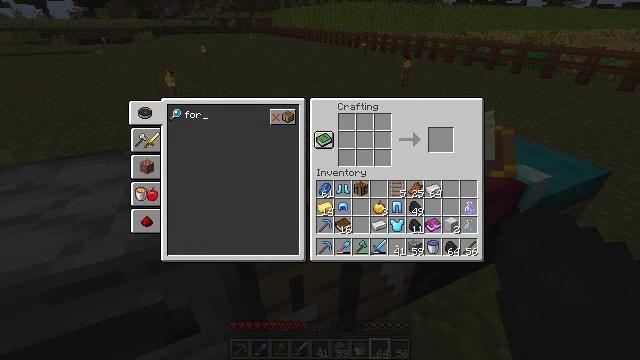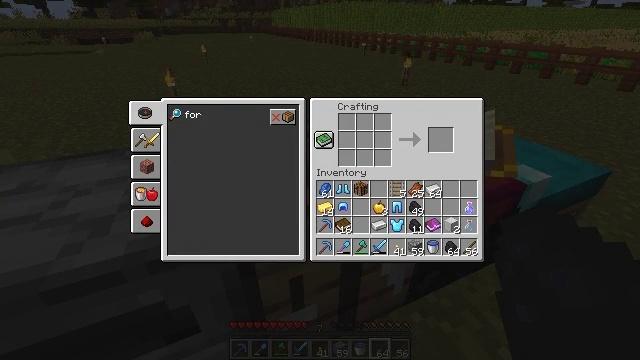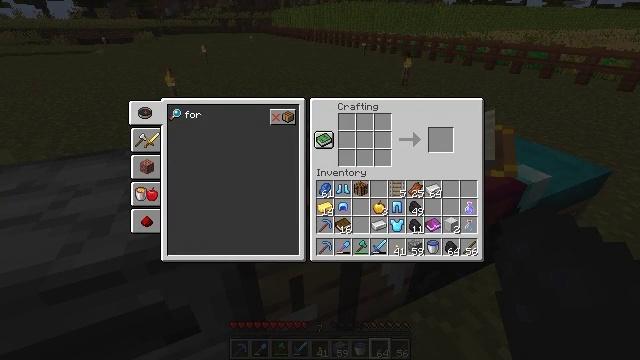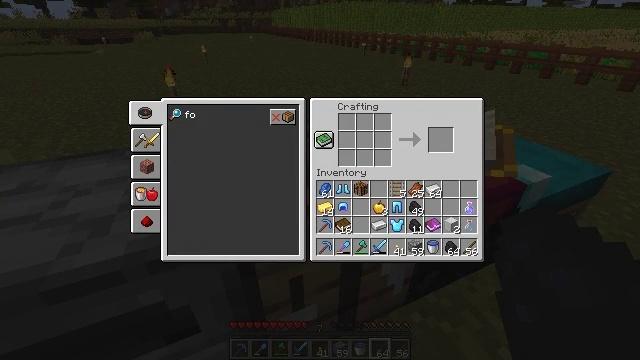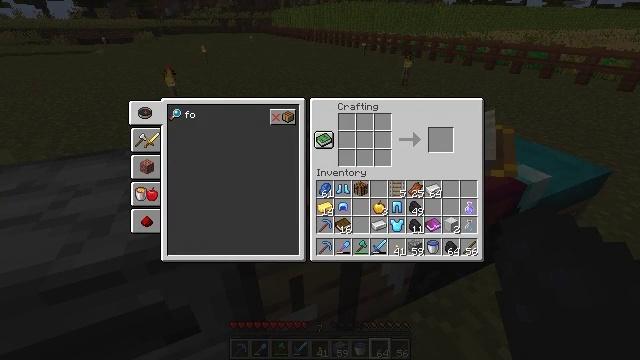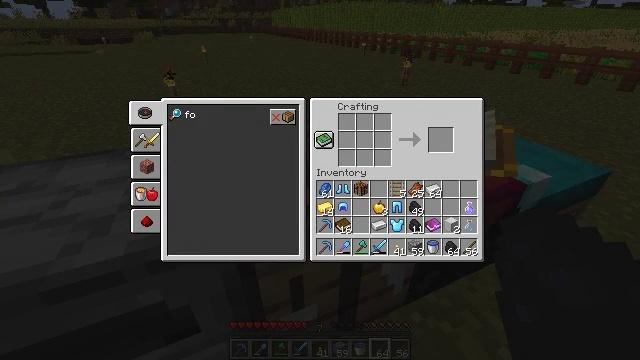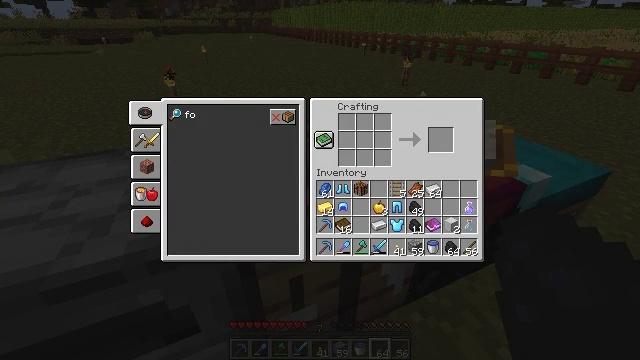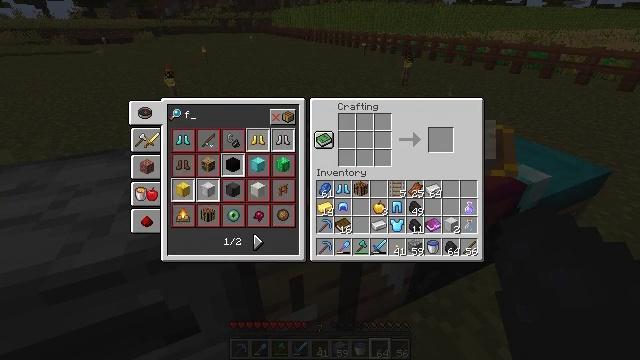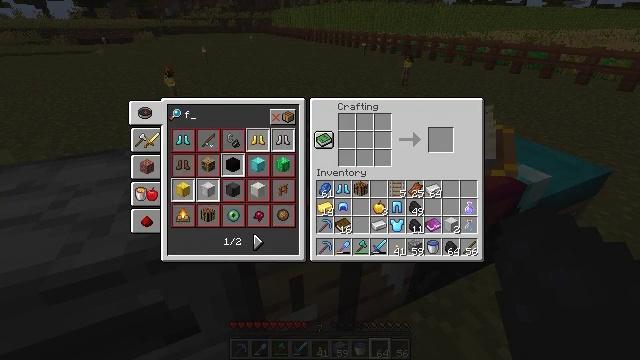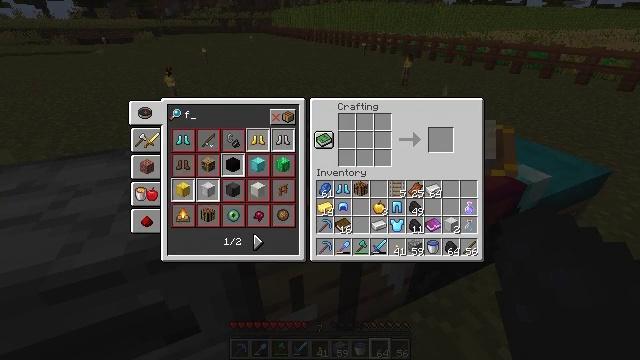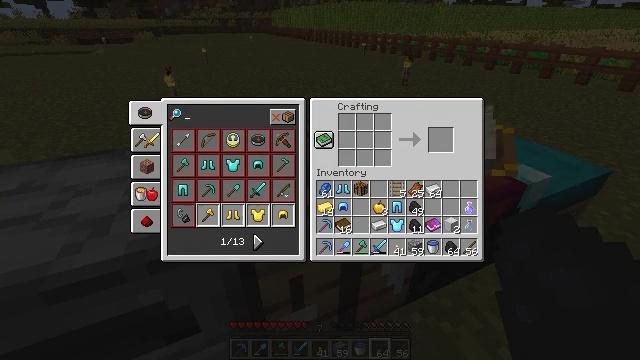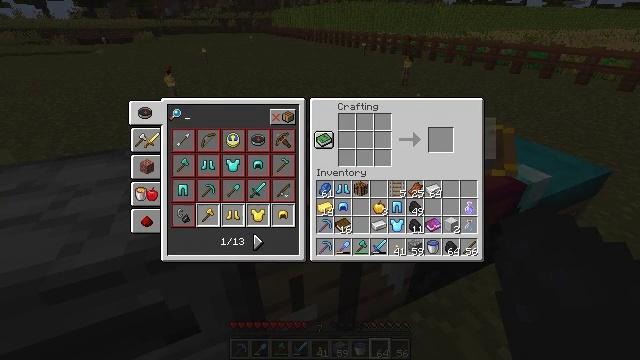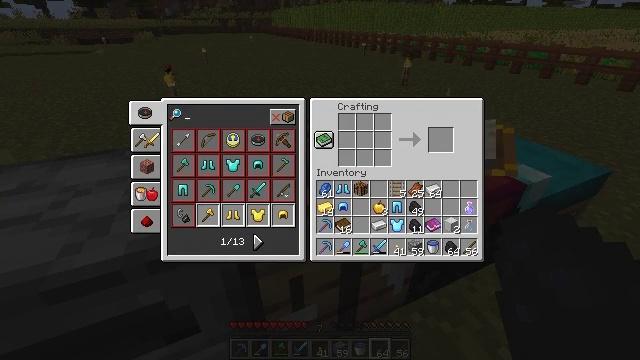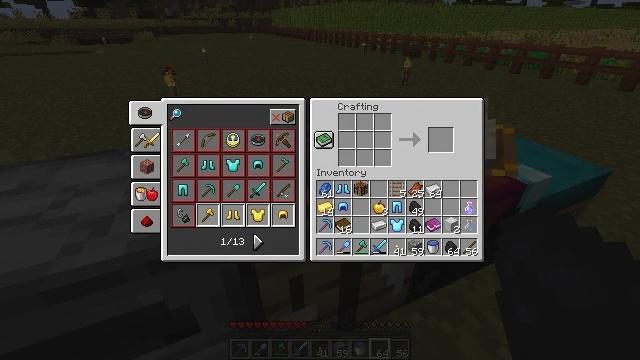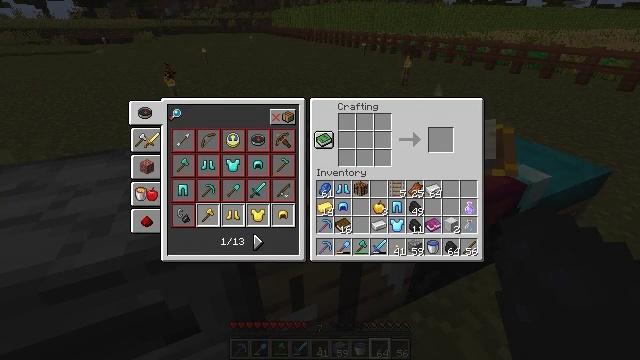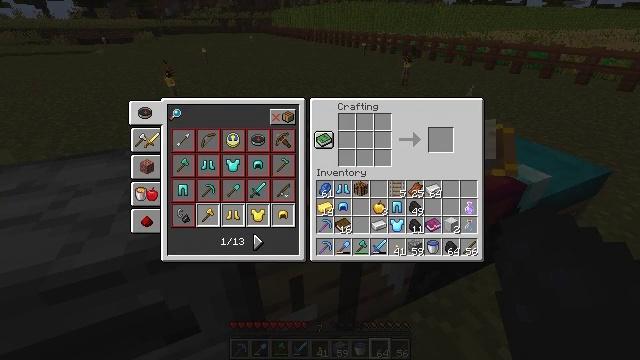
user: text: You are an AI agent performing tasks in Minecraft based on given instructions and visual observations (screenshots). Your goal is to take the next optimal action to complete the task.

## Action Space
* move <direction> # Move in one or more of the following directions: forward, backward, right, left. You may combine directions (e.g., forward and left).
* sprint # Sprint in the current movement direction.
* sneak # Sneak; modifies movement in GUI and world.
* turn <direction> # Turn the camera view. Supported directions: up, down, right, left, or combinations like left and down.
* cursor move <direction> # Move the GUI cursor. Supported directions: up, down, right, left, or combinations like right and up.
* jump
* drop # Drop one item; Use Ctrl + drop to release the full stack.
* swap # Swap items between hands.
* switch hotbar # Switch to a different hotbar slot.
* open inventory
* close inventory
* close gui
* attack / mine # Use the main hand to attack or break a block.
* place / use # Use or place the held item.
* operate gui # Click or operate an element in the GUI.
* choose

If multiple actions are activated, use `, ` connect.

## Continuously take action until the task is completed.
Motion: motion action
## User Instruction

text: Craft fermented spider eye in the crafting menu.
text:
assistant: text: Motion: no_op
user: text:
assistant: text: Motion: no_op
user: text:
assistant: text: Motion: no_op
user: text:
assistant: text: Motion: no_op
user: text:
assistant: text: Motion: no_op
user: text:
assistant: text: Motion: no_op
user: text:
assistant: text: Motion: no_op
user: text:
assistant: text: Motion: no_op
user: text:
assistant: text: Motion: no_op
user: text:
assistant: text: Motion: no_op
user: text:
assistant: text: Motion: no_op
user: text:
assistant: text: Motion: no_op
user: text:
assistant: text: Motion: no_op
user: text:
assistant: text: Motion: no_op
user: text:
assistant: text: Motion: no_op
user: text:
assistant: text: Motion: no_op
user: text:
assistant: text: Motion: no_op
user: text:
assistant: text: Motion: no_op
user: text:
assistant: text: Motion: no_op
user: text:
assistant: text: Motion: no_op
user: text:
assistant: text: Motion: no_op
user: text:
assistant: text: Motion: no_op
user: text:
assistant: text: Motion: no_op
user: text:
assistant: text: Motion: no_op
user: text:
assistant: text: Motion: no_op
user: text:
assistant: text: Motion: no_op
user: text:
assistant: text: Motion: no_op
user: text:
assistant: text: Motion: cursor move right
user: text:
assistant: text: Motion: cursor move right and down
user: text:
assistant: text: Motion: cursor move right and down